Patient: sex F, age 82
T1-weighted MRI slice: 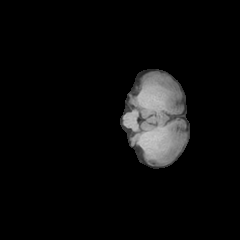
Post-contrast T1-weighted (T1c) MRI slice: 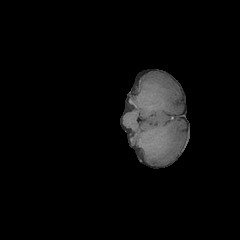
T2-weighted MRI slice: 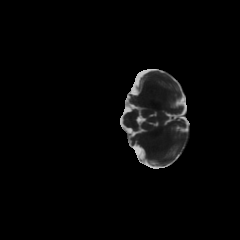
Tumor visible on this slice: no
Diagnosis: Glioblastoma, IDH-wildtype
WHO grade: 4